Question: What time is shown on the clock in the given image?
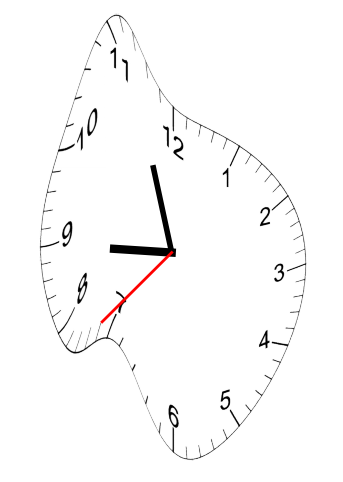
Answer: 08:56:37